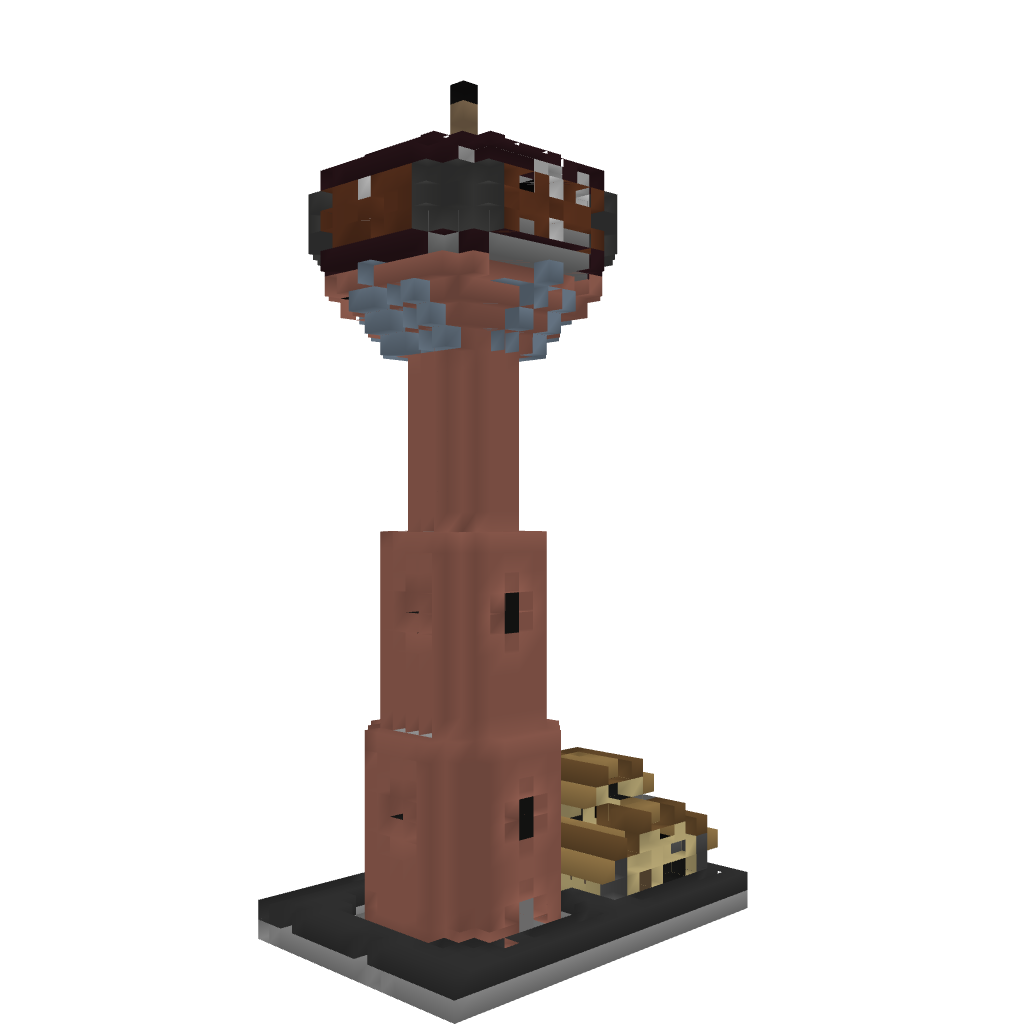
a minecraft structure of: Lighthouse With Keeper's Home